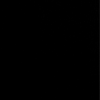
Label: dusty